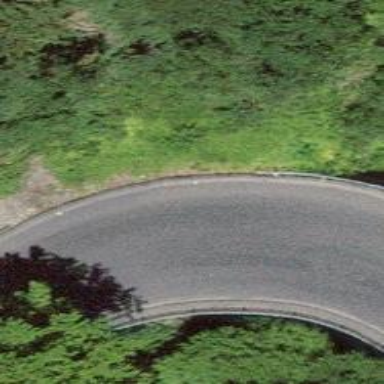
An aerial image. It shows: Paved tertiary road on bridge.